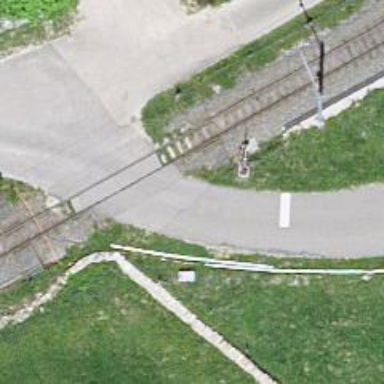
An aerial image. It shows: Level crossing along the railway.